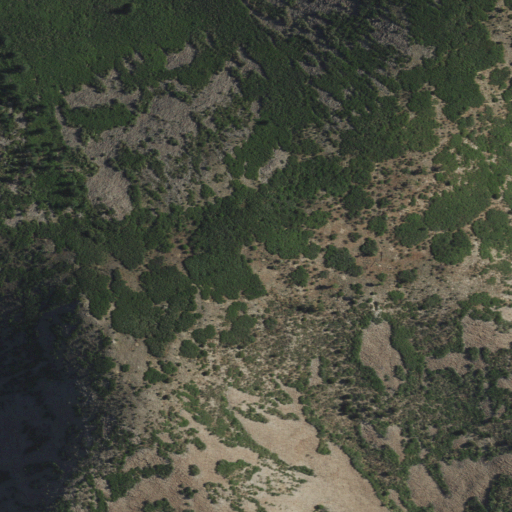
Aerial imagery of mountain in New Mexico named South Mountain containing shrub, evergreen forest, and deciduous forest